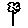
Label: flower